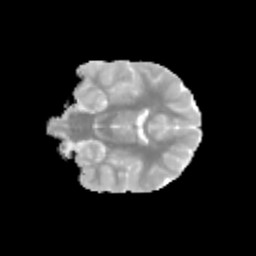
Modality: MD
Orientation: coronal
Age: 9
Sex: male
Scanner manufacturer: siemens
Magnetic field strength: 3 T
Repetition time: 3.8 s
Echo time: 0.07 s